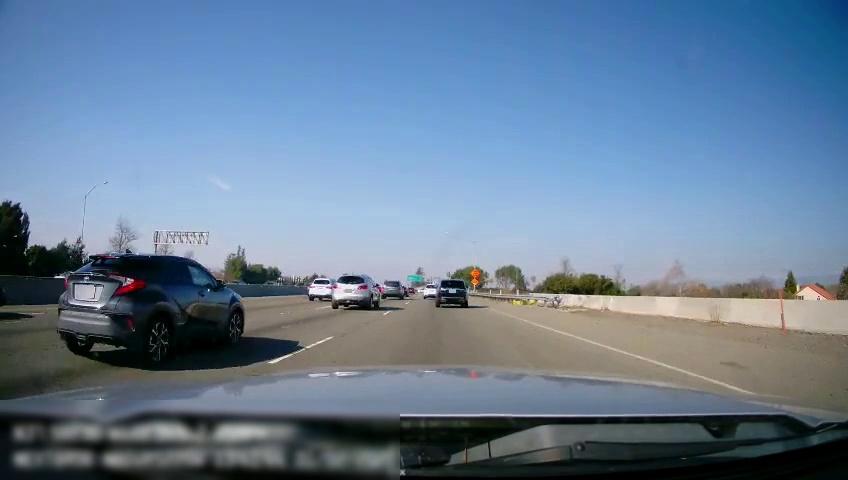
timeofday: Day
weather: Sunny
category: Drivable Space
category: Vehicles | SUV
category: Vehicles | SUV
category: Vehicles | SUV
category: Vehicles | SUV
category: Vehicles | SUV
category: Vehicles | Car
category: Vehicles | SUV
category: Lanes | Current Lane
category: Lanes | Current Lane
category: Lanes | Alternate Lane
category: Lanes | Alternate Lane
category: Traffic | Signs